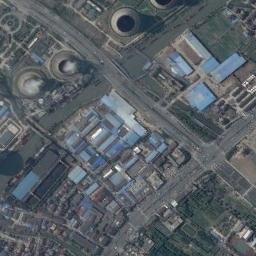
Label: thermal_power_station